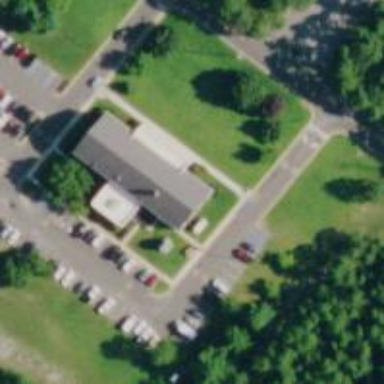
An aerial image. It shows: Government office.